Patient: sex F, age 48
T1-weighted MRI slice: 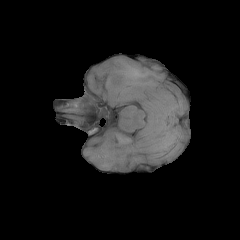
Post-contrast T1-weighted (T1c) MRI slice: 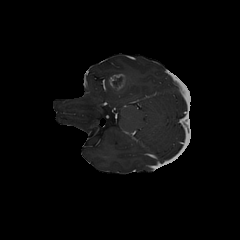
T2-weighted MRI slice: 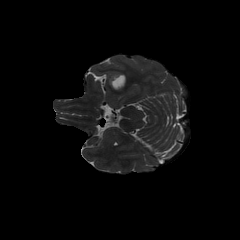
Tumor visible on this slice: yes
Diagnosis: Glioblastoma, IDH-wildtype
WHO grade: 4